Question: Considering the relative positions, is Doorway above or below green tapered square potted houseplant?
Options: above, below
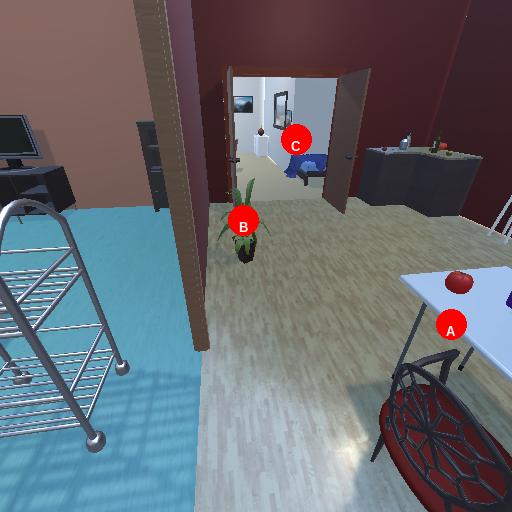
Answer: above